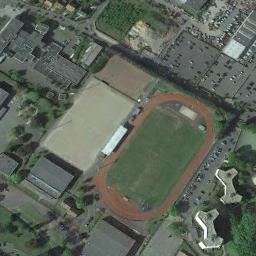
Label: ground_track_field